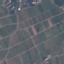
Label: PermanentCrop